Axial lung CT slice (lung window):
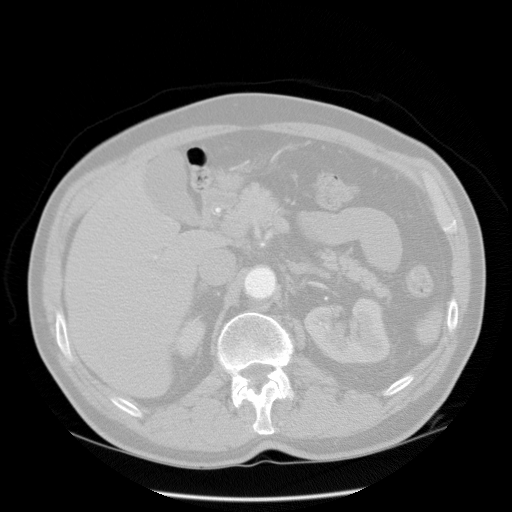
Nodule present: no